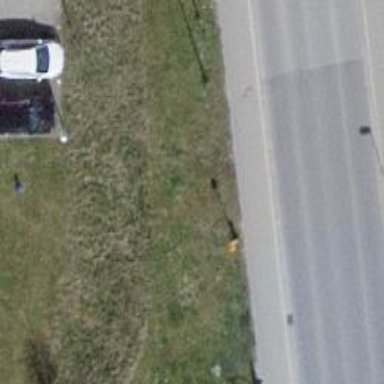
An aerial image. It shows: Aerial marker.